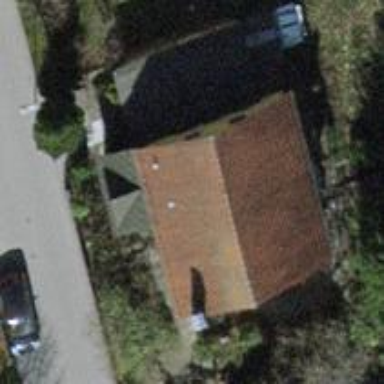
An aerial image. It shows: Building with tiled roof.